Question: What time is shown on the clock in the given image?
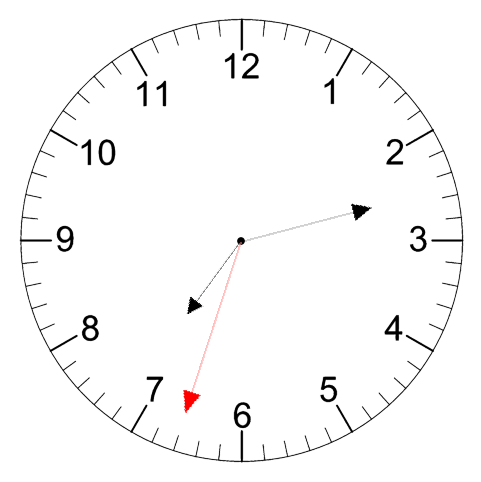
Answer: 07:12:33